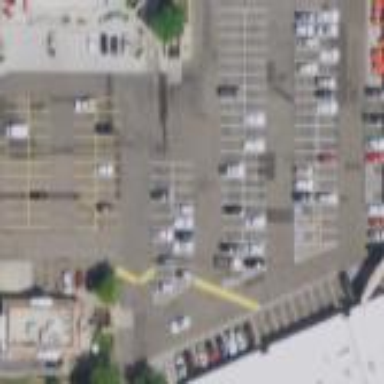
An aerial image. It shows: Parking area.